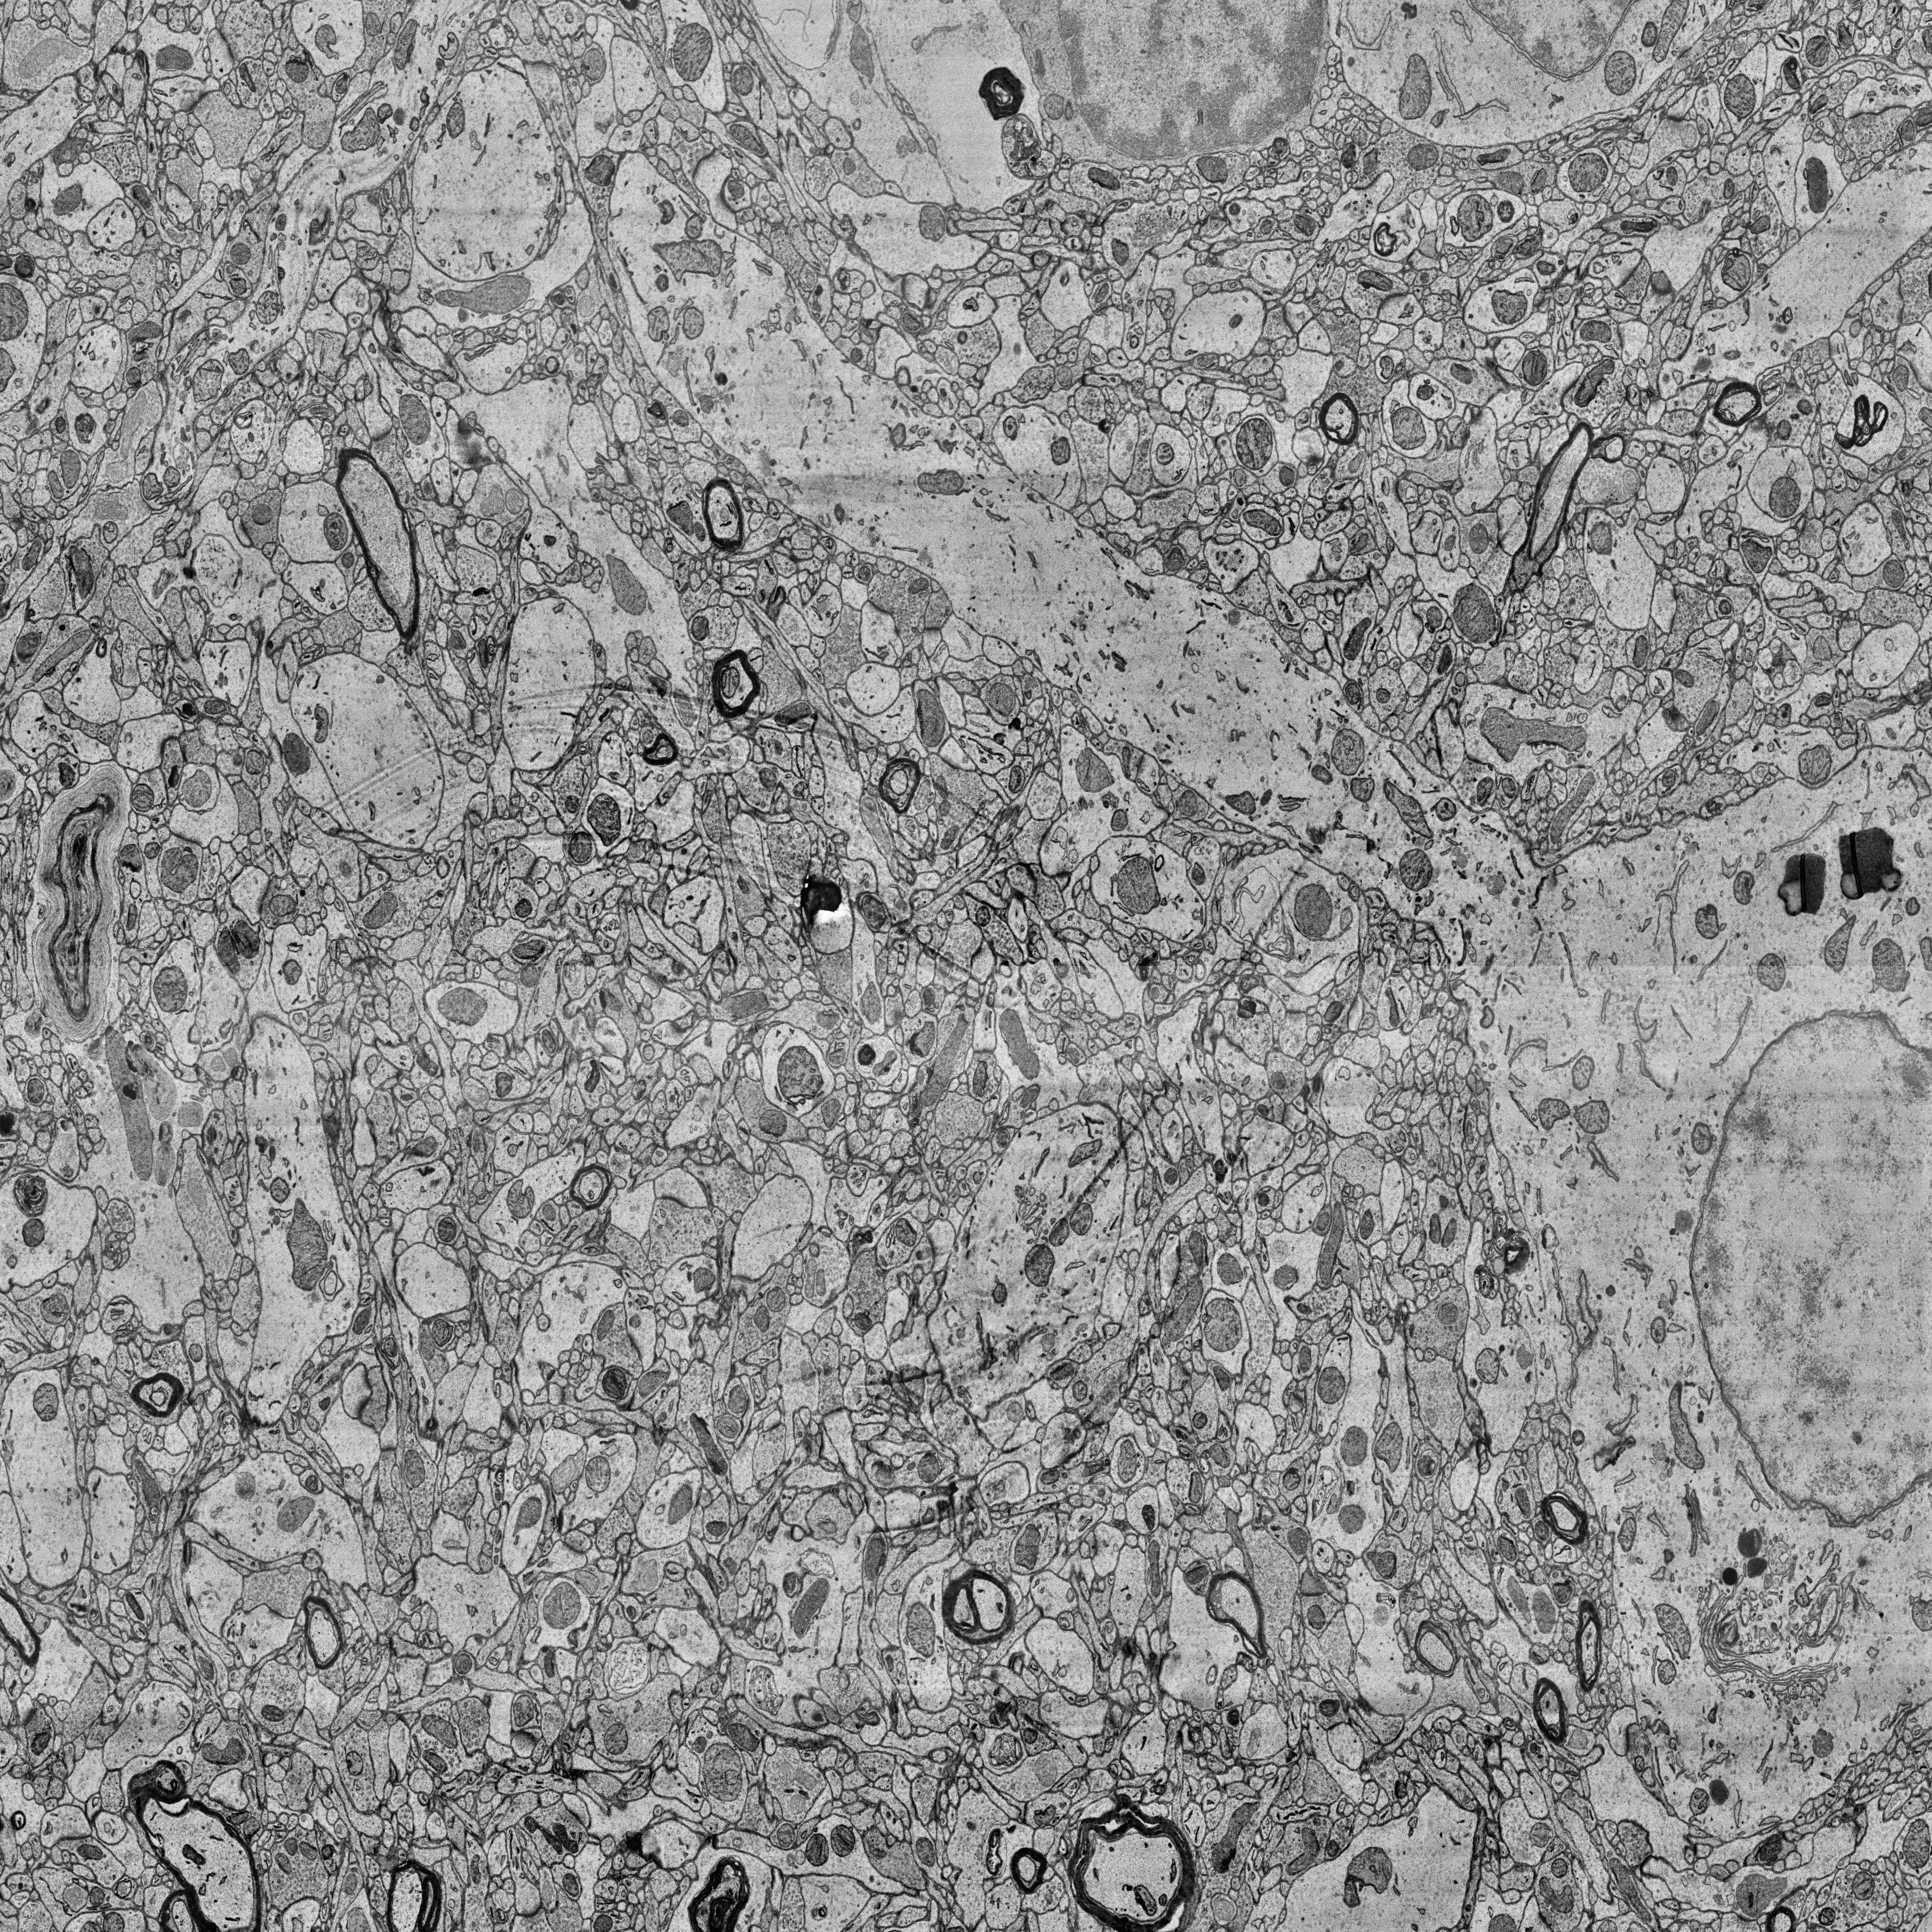
Electron microscopy slice of human cortex tissue
Slice depth (z): 234
Mitochondria instances in slice: 497